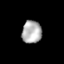
Tissue: lung
Cell type: Epithelial cells
Senescence score: 0.2075
Nuclear area (px): 441
Mean DAPI intensity: 174.29